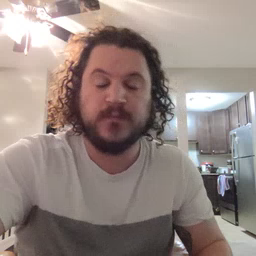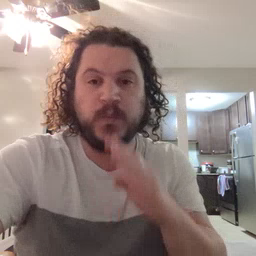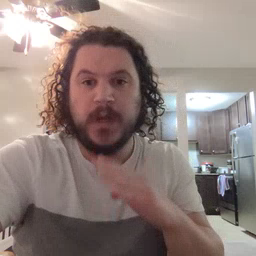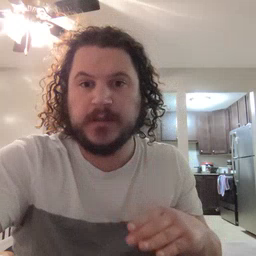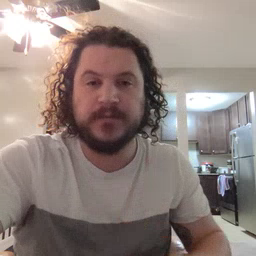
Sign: quiet